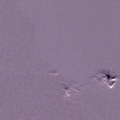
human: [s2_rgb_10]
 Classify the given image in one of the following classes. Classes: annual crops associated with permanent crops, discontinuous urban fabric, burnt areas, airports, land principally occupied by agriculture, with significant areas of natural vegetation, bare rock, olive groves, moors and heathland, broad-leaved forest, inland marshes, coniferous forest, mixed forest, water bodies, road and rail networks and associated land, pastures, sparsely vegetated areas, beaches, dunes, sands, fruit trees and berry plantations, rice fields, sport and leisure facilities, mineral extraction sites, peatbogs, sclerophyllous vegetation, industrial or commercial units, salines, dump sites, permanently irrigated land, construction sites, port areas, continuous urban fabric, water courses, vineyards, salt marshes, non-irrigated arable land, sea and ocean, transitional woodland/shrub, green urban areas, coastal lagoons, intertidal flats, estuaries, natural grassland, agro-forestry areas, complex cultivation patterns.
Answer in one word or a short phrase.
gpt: sea and ocean